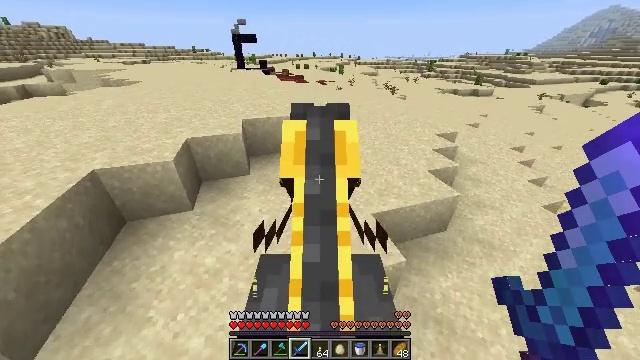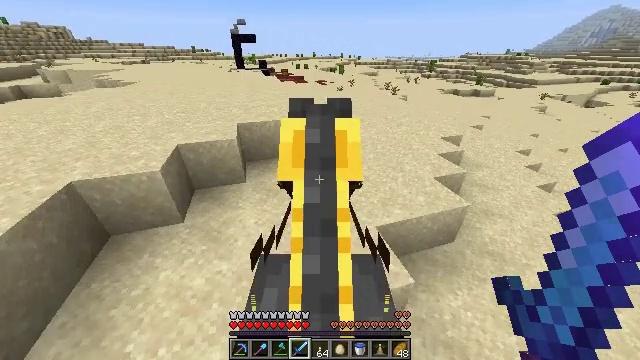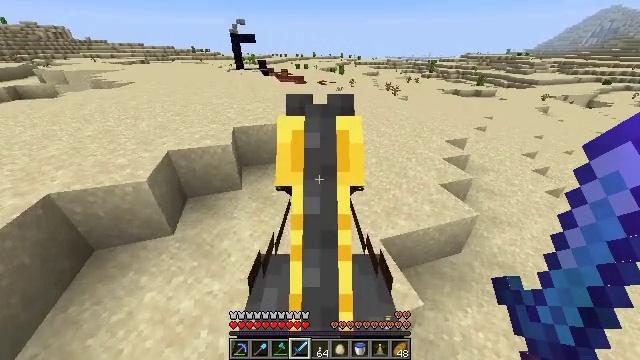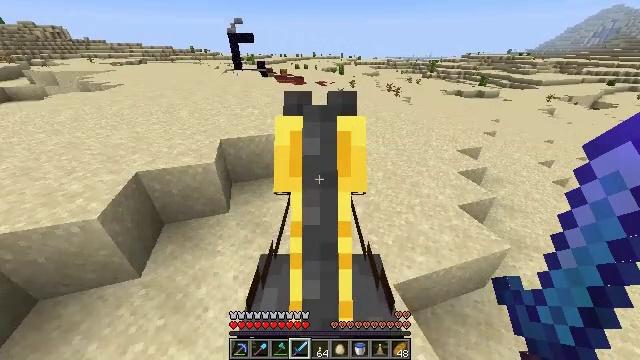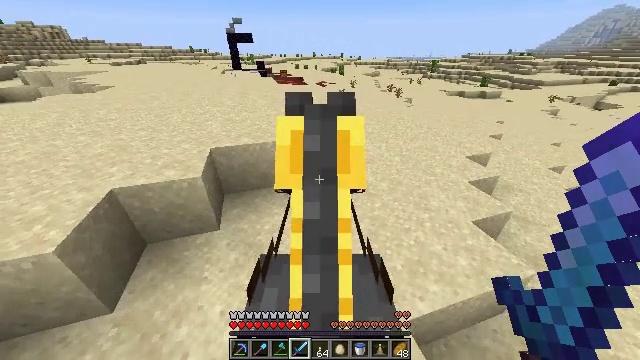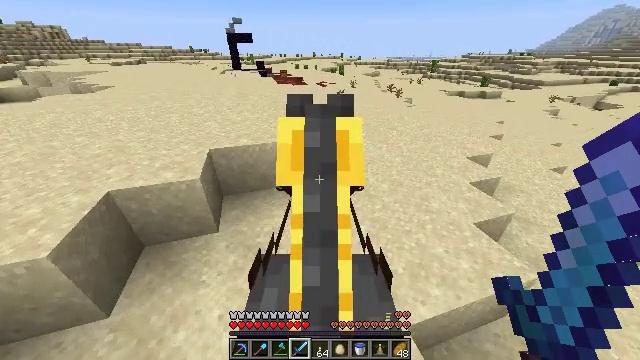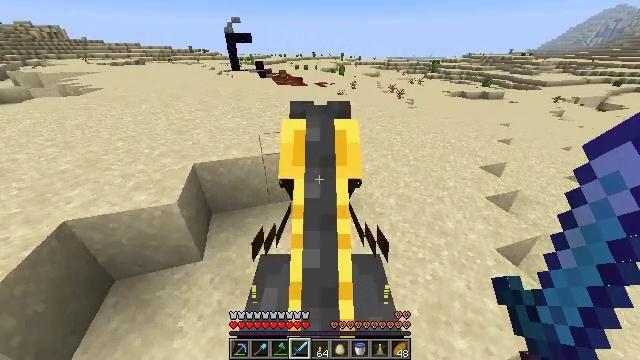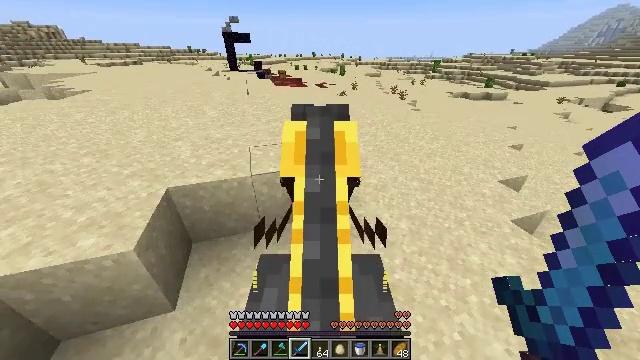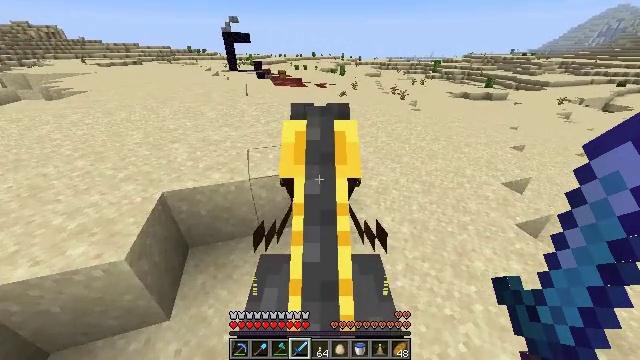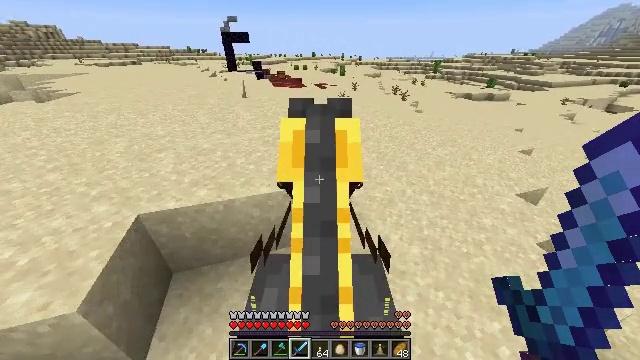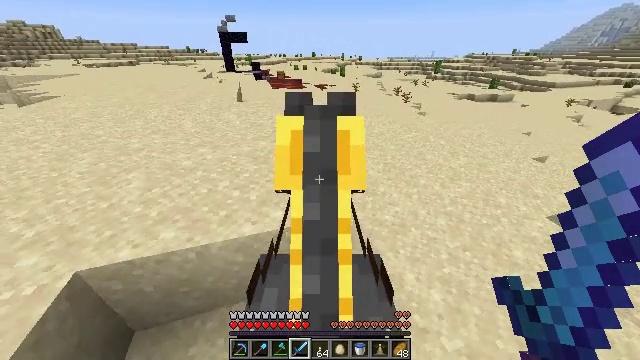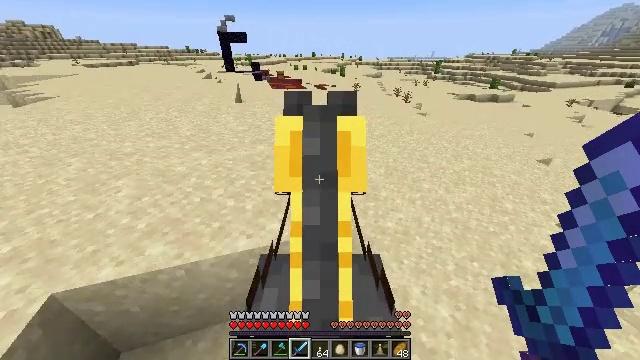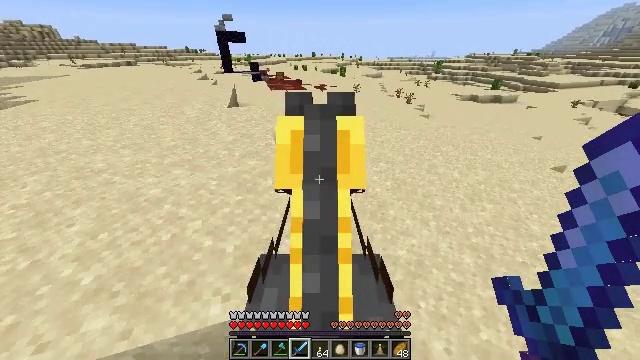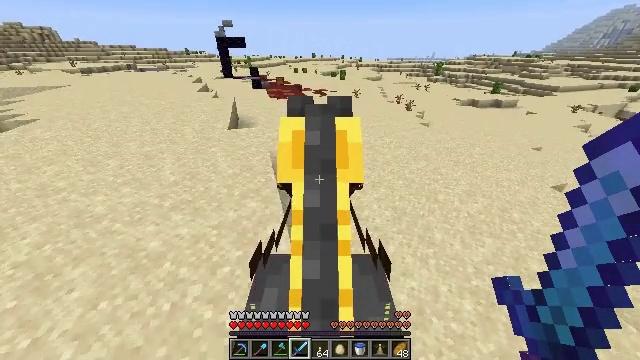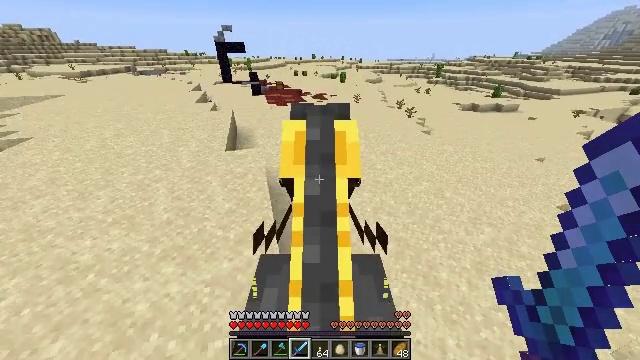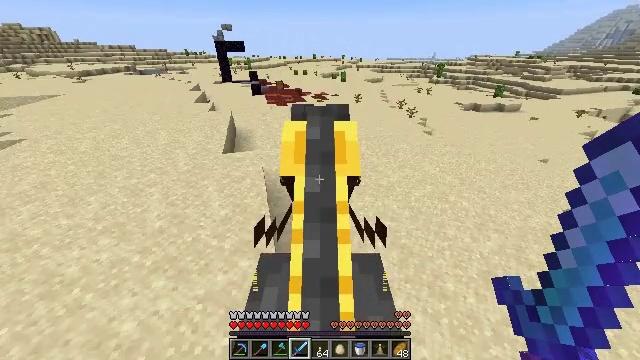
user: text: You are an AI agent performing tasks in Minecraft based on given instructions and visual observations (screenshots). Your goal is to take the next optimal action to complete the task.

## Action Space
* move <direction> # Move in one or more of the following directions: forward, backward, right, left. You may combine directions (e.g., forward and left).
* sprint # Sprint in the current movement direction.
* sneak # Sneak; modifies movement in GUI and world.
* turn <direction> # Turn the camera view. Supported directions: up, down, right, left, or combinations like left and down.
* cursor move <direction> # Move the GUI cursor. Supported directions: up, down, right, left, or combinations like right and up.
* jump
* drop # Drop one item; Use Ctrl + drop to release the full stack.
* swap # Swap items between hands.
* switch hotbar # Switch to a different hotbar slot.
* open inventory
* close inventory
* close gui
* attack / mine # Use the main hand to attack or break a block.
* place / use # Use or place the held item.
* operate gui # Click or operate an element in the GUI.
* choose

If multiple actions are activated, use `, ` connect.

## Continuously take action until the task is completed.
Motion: motion action
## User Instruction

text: Break the sandstone to collect.
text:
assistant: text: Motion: move forward, sprint
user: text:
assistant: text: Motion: move forward, sprint
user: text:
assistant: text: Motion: move forward, sprint
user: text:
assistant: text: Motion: move forward, sprint
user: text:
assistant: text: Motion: move forward, sprint
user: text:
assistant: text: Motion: move forward, sprint
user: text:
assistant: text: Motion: move forward, sprint
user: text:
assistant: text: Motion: move forward, sprint
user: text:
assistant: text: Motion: move forward, sprint
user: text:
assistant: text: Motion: move forward, sprint
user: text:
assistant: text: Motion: move forward, sprint
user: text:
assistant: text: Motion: move forward, sprint
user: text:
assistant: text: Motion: move forward, sprint
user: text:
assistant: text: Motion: move forward, sprint
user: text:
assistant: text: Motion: move forward, sprint
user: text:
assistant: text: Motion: move forward, sprint
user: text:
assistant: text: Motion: move forward, sprint
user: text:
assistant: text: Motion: move forward, sprint
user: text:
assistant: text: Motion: move forward, sprint
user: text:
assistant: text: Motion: move forward, sprint
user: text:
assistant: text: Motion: move forward, sprint
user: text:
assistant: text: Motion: move forward, sprint
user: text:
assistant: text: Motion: move forward, sprint
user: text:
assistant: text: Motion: move forward, sprint
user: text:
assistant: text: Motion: move forward, sprint
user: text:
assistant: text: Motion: move forward, sprint
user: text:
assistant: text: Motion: move forward, sprint
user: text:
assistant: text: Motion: move forward, sprint
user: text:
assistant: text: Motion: move forward, sprint
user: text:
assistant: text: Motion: move forward, sprint